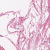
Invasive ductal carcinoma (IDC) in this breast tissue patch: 0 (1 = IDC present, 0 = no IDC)